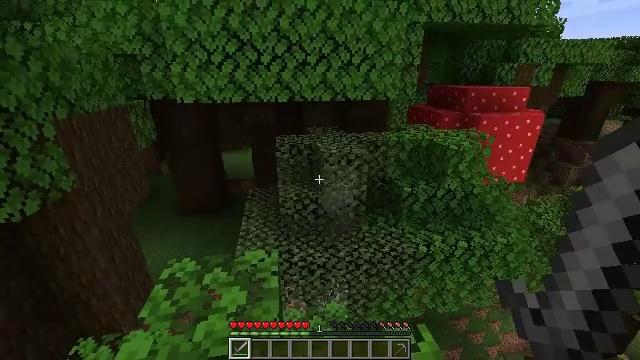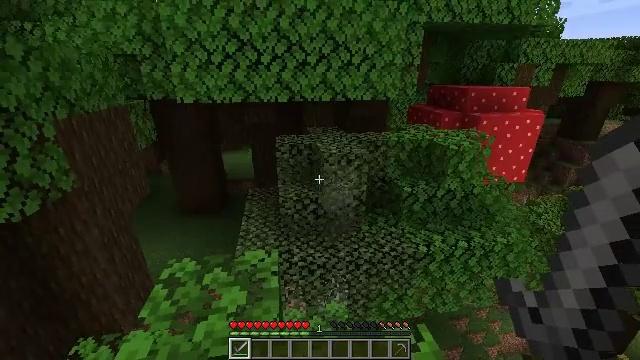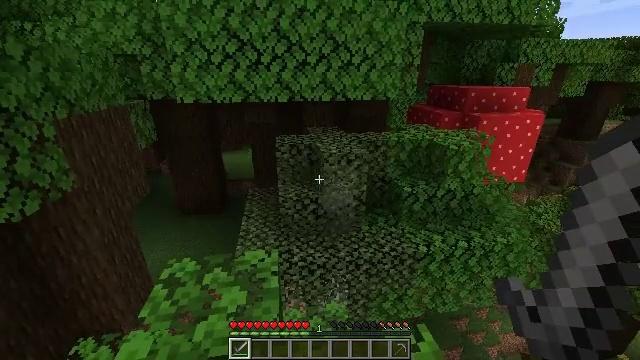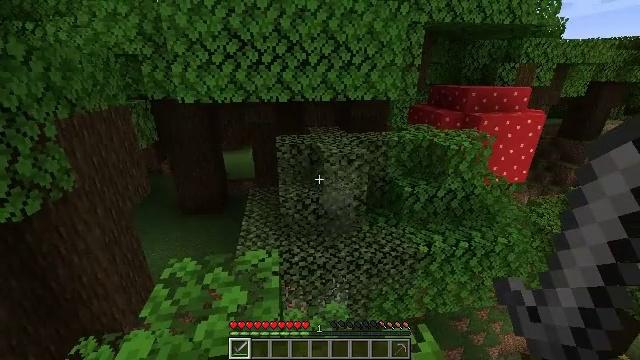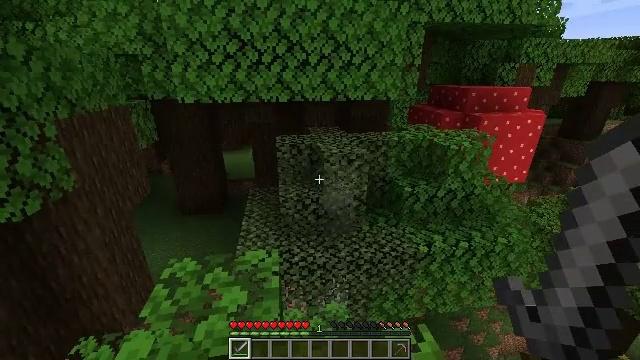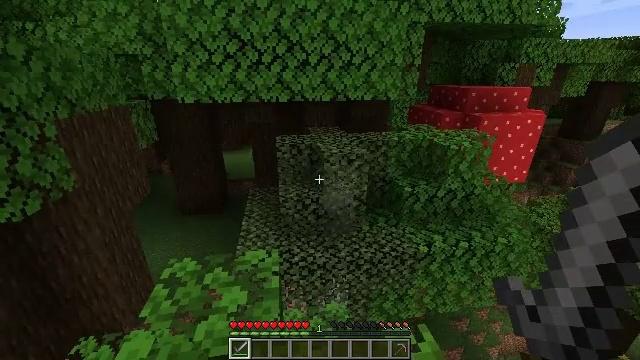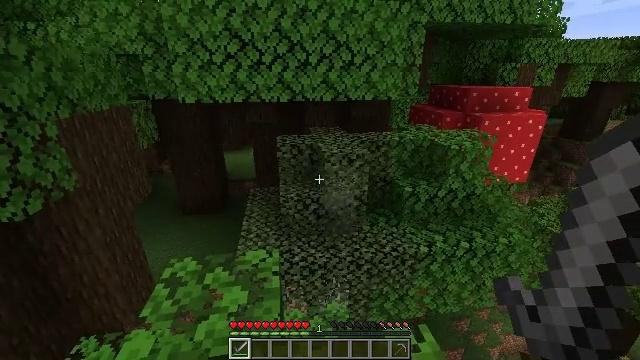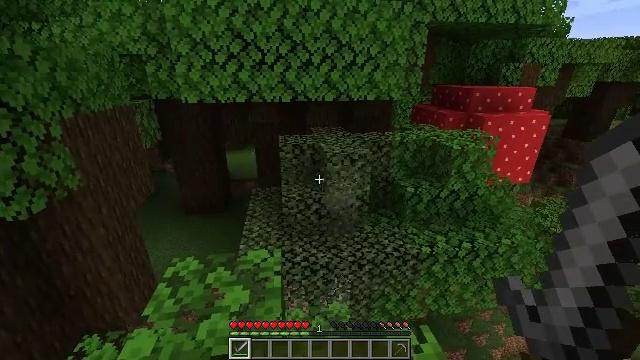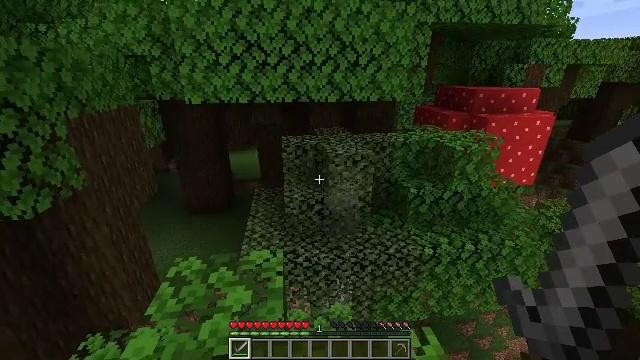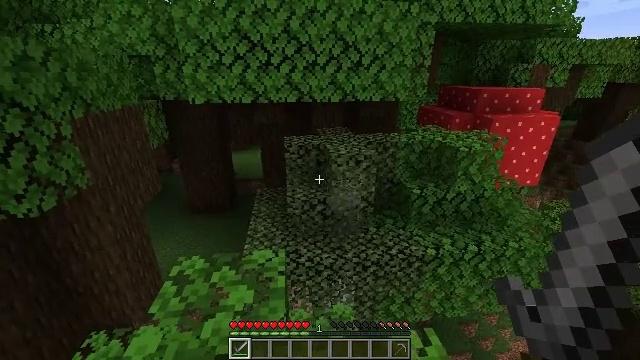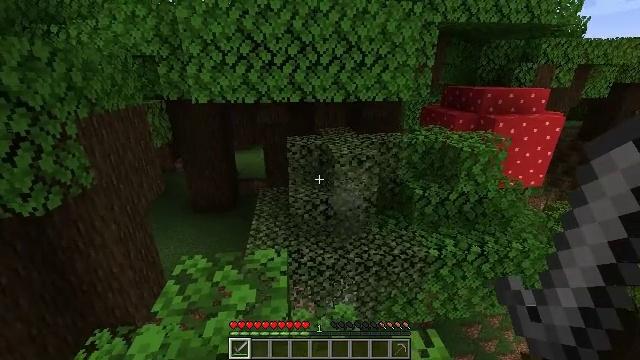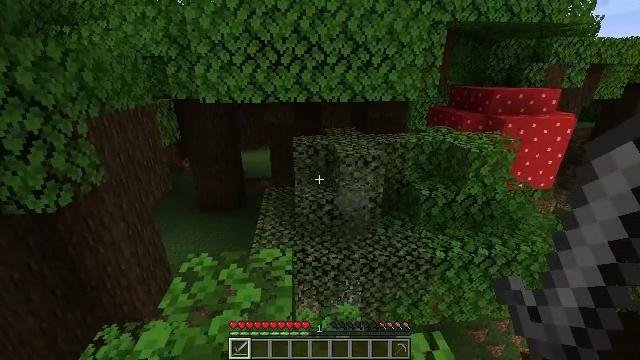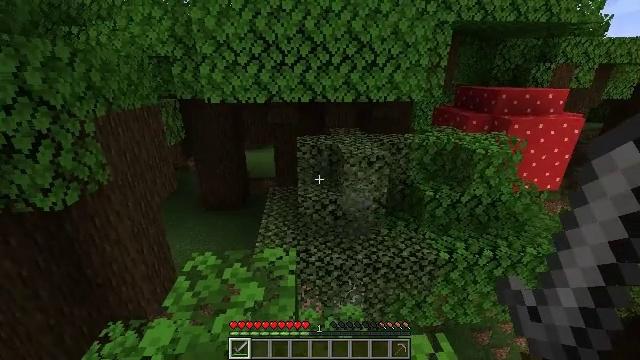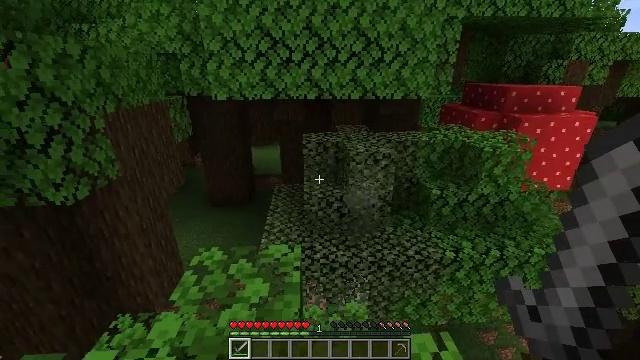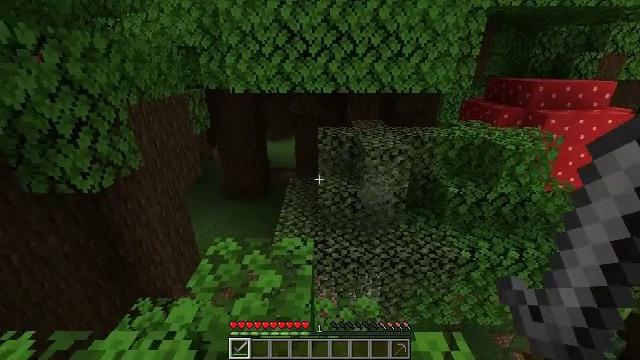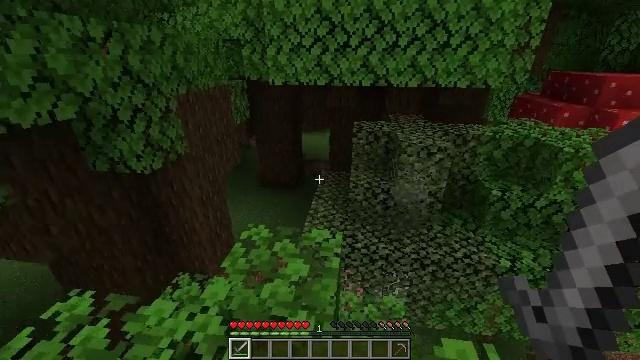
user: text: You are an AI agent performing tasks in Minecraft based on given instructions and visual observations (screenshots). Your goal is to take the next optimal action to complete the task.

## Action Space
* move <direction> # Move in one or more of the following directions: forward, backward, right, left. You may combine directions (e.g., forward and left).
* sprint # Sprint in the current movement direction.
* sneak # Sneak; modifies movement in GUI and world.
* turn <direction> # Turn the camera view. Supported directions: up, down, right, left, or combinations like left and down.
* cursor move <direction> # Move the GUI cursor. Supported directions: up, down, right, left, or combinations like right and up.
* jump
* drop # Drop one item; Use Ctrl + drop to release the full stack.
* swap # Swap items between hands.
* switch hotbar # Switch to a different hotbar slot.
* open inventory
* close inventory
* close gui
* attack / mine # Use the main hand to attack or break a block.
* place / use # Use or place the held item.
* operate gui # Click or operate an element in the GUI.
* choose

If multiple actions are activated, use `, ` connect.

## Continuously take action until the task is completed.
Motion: motion action
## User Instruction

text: Smelt a cooked cod.
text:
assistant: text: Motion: no_op
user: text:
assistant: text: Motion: no_op
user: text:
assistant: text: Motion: no_op
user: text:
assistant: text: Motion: no_op
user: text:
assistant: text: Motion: no_op
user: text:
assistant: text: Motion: no_op
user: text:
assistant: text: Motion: no_op
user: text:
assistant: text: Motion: no_op
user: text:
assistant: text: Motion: no_op
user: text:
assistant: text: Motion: no_op
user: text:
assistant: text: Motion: turn left
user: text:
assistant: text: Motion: no_op
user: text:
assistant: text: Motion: turn left
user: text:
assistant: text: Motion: turn left and down
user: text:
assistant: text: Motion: turn left and down
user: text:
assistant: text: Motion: turn left
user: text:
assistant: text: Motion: turn left and up
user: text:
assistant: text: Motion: turn left and up
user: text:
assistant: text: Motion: turn left
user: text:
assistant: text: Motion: turn left and down
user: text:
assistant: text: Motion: turn left
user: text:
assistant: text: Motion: turn left
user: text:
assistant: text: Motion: no_op
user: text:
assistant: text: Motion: no_op
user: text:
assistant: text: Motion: no_op
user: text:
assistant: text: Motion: no_op
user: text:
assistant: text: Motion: no_op
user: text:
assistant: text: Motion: no_op
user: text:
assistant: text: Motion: no_op
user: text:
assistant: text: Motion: no_op